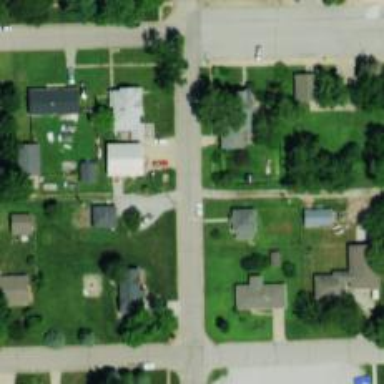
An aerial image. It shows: Alley classified as service road.